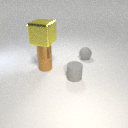
small brown metal cylinder below large yellow metal cube